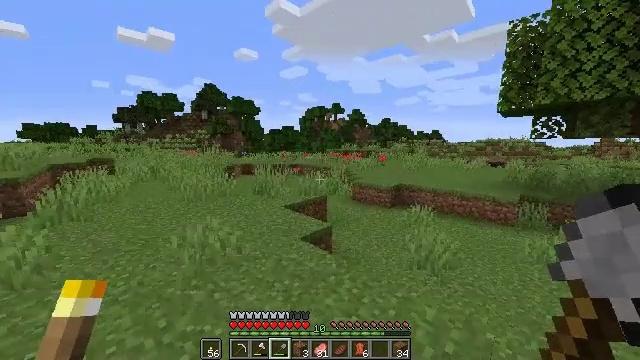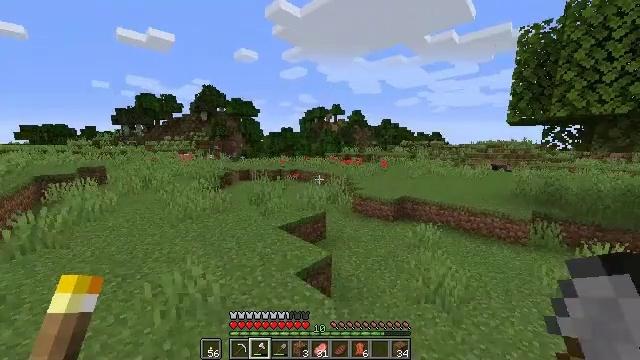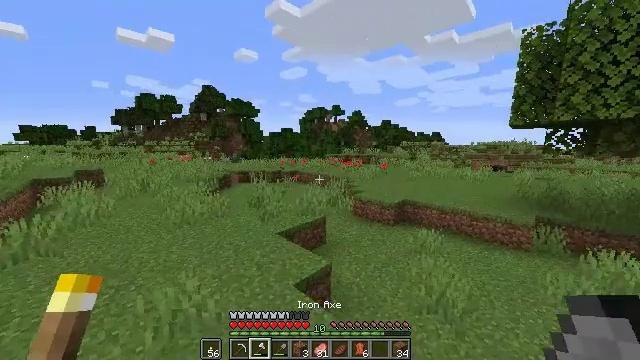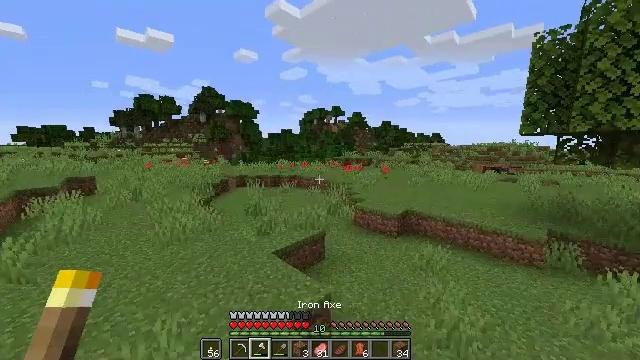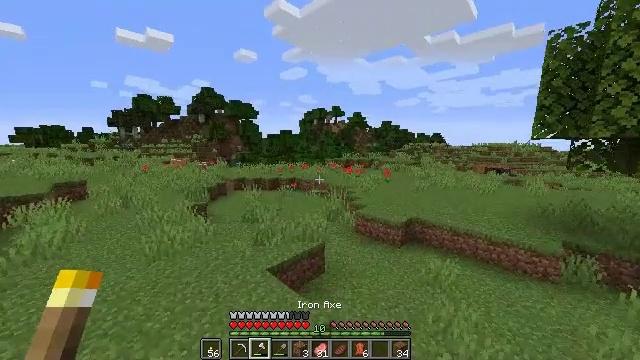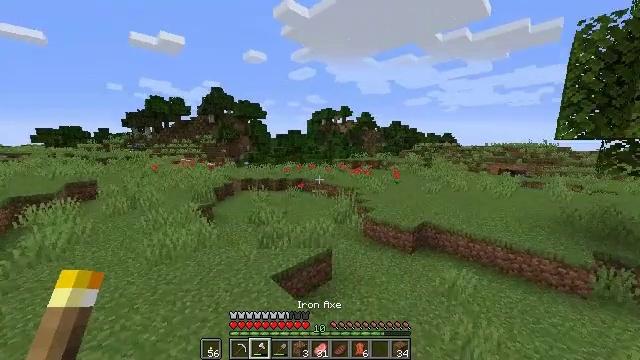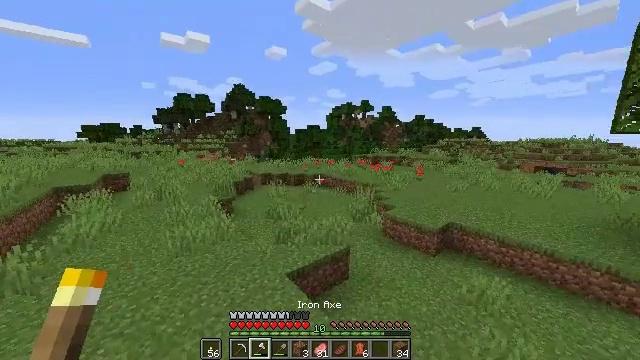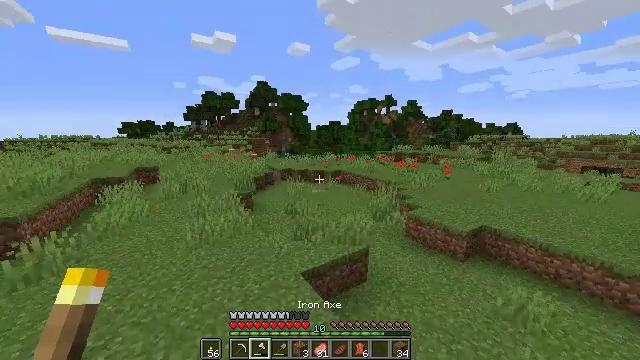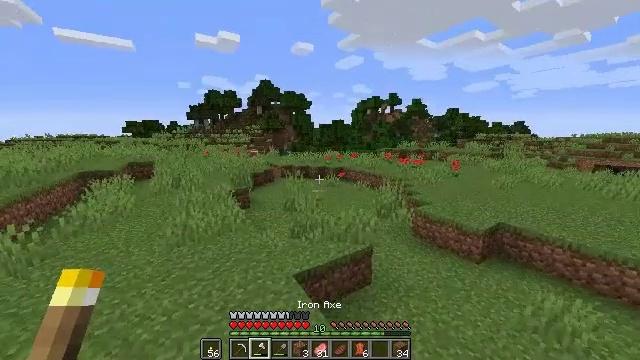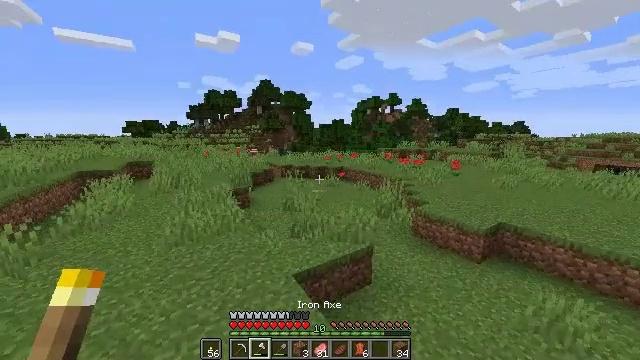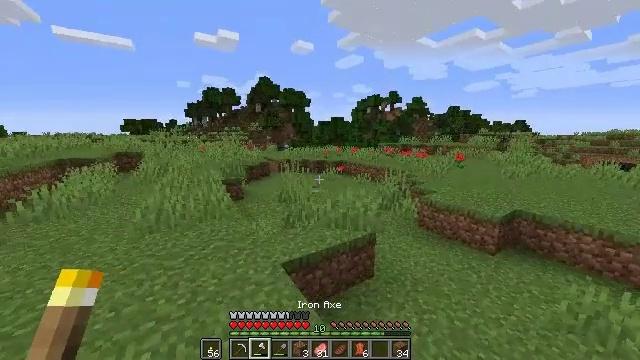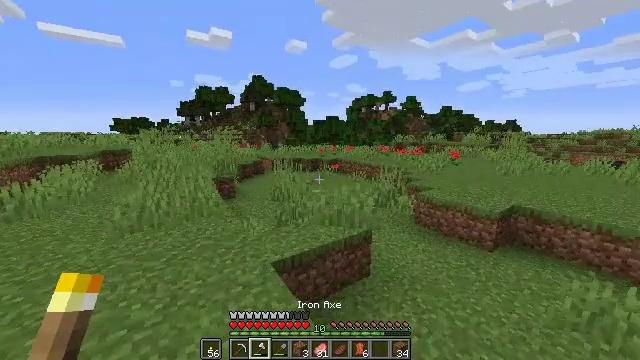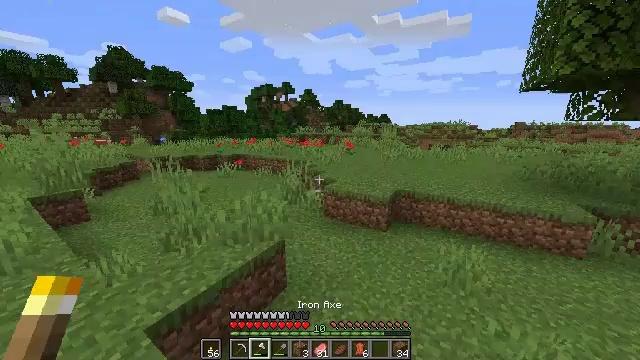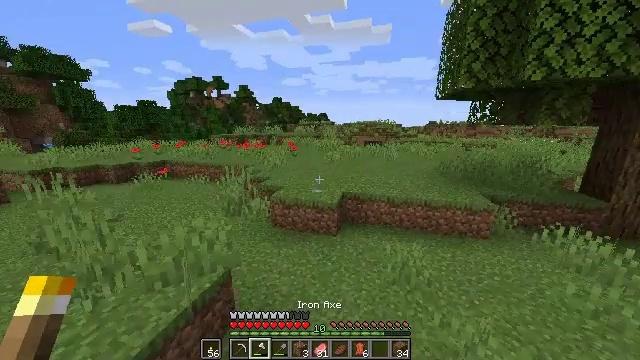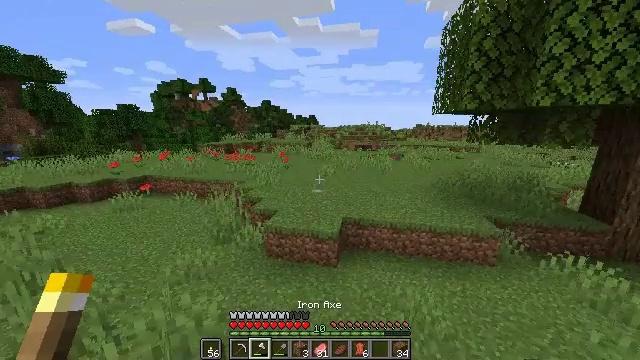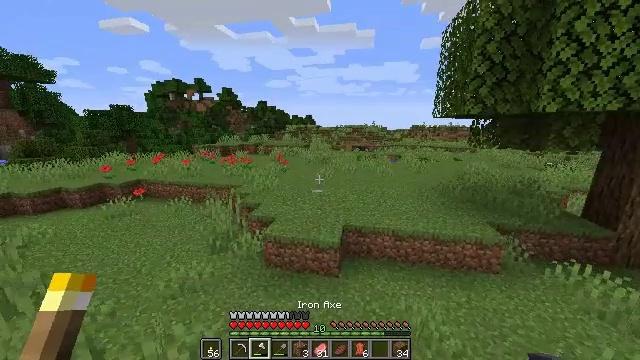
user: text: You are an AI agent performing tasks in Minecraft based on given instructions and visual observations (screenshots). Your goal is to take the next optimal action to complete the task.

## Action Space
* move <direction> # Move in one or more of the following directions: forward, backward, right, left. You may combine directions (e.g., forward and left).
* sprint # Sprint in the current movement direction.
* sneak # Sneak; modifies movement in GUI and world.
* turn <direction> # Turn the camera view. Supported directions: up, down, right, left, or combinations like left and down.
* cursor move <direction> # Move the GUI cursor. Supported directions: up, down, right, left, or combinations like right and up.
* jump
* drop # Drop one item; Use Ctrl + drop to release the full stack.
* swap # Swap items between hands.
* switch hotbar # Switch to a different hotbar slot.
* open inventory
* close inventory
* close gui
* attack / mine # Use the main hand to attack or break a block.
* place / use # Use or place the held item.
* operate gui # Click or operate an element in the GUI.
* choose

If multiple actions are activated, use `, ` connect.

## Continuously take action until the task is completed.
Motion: motion action
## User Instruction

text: Attack the hay block to get hay.
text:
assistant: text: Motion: move forward, sprint, jump, switch to hotbar 2
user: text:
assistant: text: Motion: move forward, sprint, jump, switch to hotbar 2
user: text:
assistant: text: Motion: move forward, sprint, jump, switch to hotbar 2
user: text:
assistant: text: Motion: move forward, sprint, jump, switch to hotbar 2
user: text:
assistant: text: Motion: move forward, sprint, turn left, jump, switch to hotbar 2
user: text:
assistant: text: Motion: move forward, sprint, turn left and down, jump
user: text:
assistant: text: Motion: move forward, sprint, turn left, jump
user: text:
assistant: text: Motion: move forward, sprint, jump
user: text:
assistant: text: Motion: move forward, sprint, jump
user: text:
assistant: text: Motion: move forward, sprint, jump
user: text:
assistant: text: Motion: move forward, sprint, turn right, jump
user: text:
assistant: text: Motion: move forward, sprint, turn right and down, jump
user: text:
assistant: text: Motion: move forward, sprint, turn right, jump
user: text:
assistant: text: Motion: move forward, sprint, turn right, jump
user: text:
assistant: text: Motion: move forward, sprint, jump
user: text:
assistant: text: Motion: move forward, sprint, jump
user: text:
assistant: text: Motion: move forward, sprint, jump
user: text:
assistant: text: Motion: move forward, sprint, jump
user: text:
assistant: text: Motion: move forward, sprint, jump
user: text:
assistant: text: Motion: move forward, sprint, jump
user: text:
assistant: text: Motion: move forward, sprint, turn left, jump
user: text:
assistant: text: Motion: move forward, sprint, jump
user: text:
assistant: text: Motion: move forward, sprint, jump
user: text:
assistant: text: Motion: move forward, sprint, jump
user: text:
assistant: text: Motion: move forward, sprint, turn right and up, jump
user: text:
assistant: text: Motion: move forward, sprint, turn right and up, jump
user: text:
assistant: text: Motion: move forward, sprint, jump
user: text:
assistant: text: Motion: move forward, sprint, jump
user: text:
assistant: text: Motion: move forward, sprint, jump
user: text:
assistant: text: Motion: move forward, sprint, jump